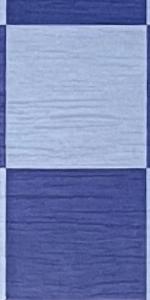
Label: Empty